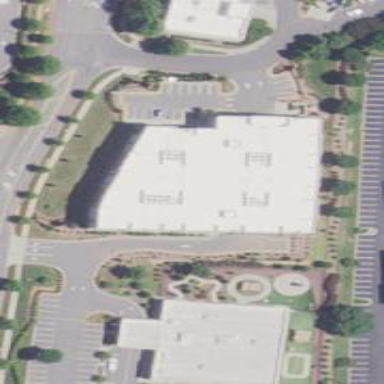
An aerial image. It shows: Building housing storage rental shop.